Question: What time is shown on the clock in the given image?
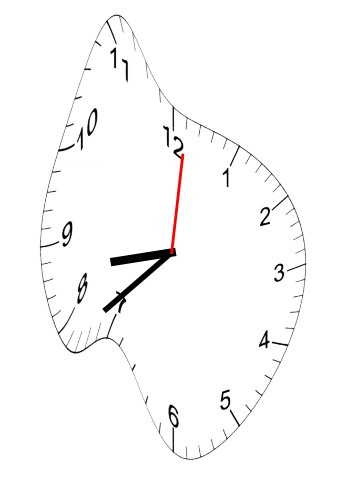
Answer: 08:38:01